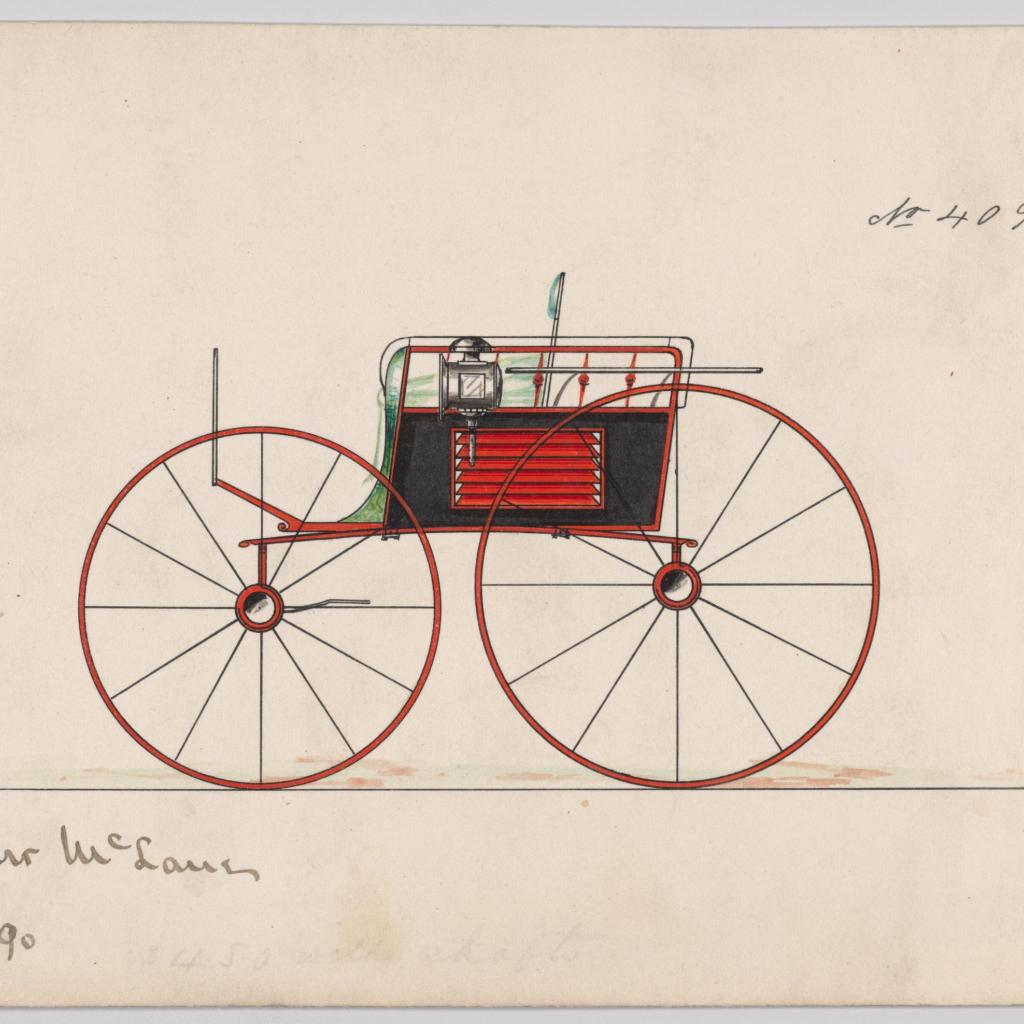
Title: Design for Dos-a-Dos Phaeton, no. 4092
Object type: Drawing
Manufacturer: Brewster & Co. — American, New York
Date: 1890
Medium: Graphite, pen and black ink, watercolor and gouache with gum arabic
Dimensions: sheet: 5 3/8 x 8 7/8 in. (13.7 x 22.5 cm)
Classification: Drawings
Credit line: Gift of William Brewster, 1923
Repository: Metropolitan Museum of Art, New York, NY